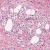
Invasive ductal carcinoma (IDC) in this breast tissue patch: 1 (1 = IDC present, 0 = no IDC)